Chest X-ray:
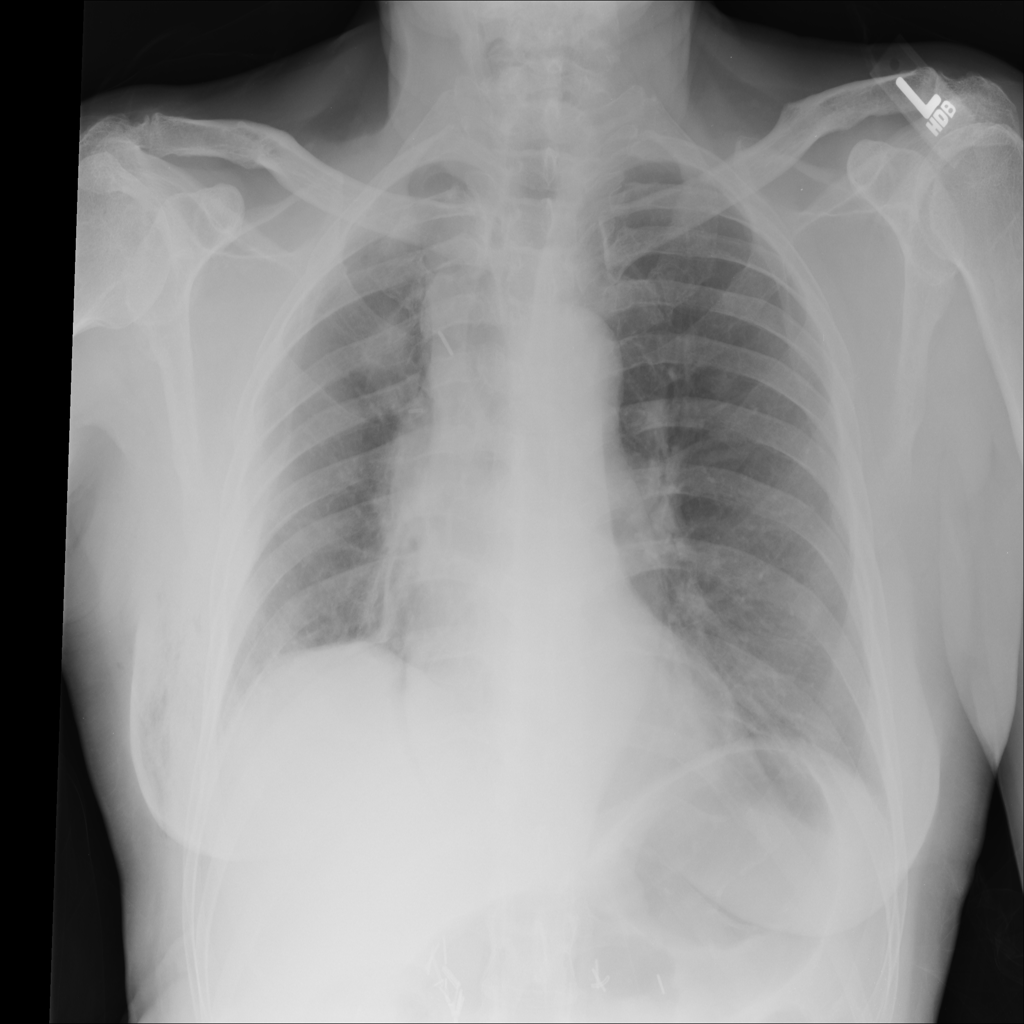
Findings: Pneumothorax
No abnormal finding: no